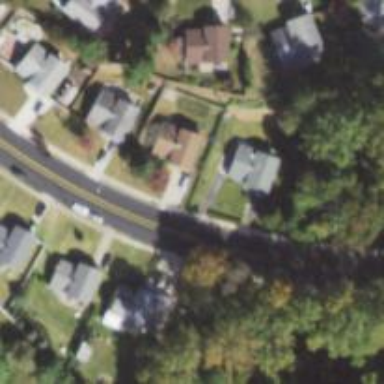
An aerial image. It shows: Driveway leading to service road.